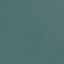
Land use / land cover class: SeaLake